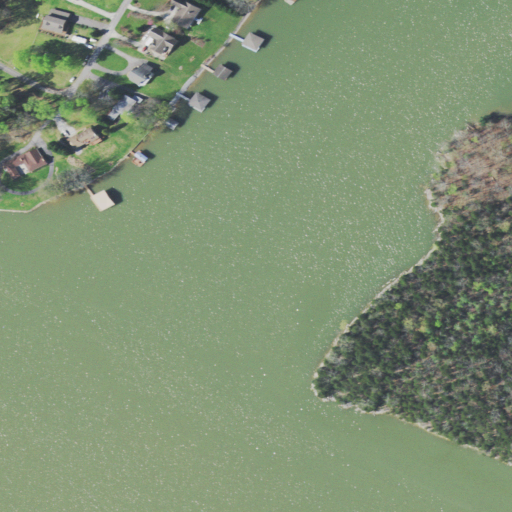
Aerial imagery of valley in Tennessee named Cane Hollow containing open water, evergreen forest, low intensity development, pasture, open development, mixed forest, deciduous forest, and grassland